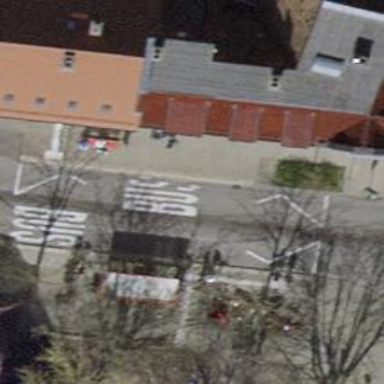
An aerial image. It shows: Bus stop with platform for public transport.